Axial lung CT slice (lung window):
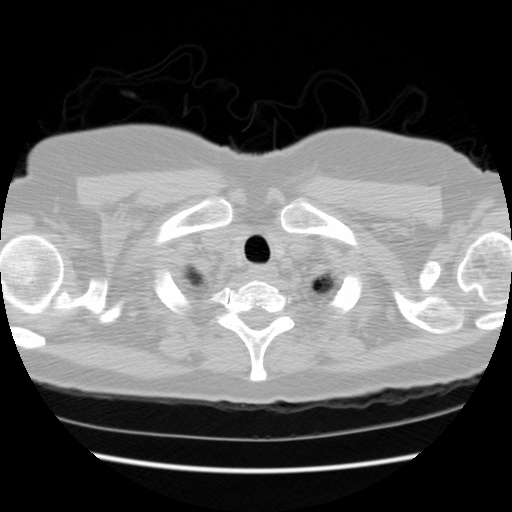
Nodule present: no